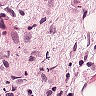
Metastatic tissue present: yes